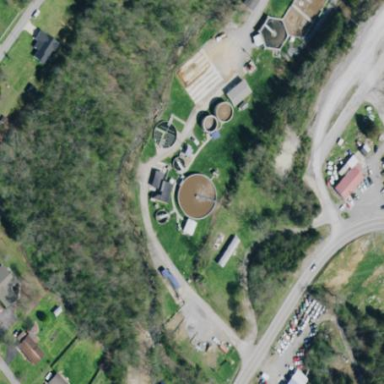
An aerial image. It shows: Man-made water works facility.